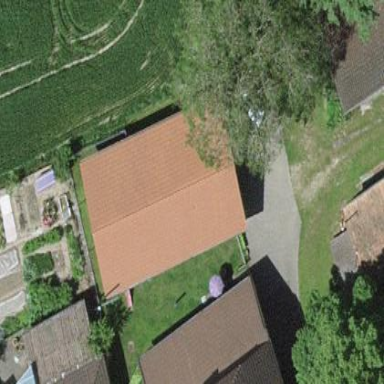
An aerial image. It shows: Barn.